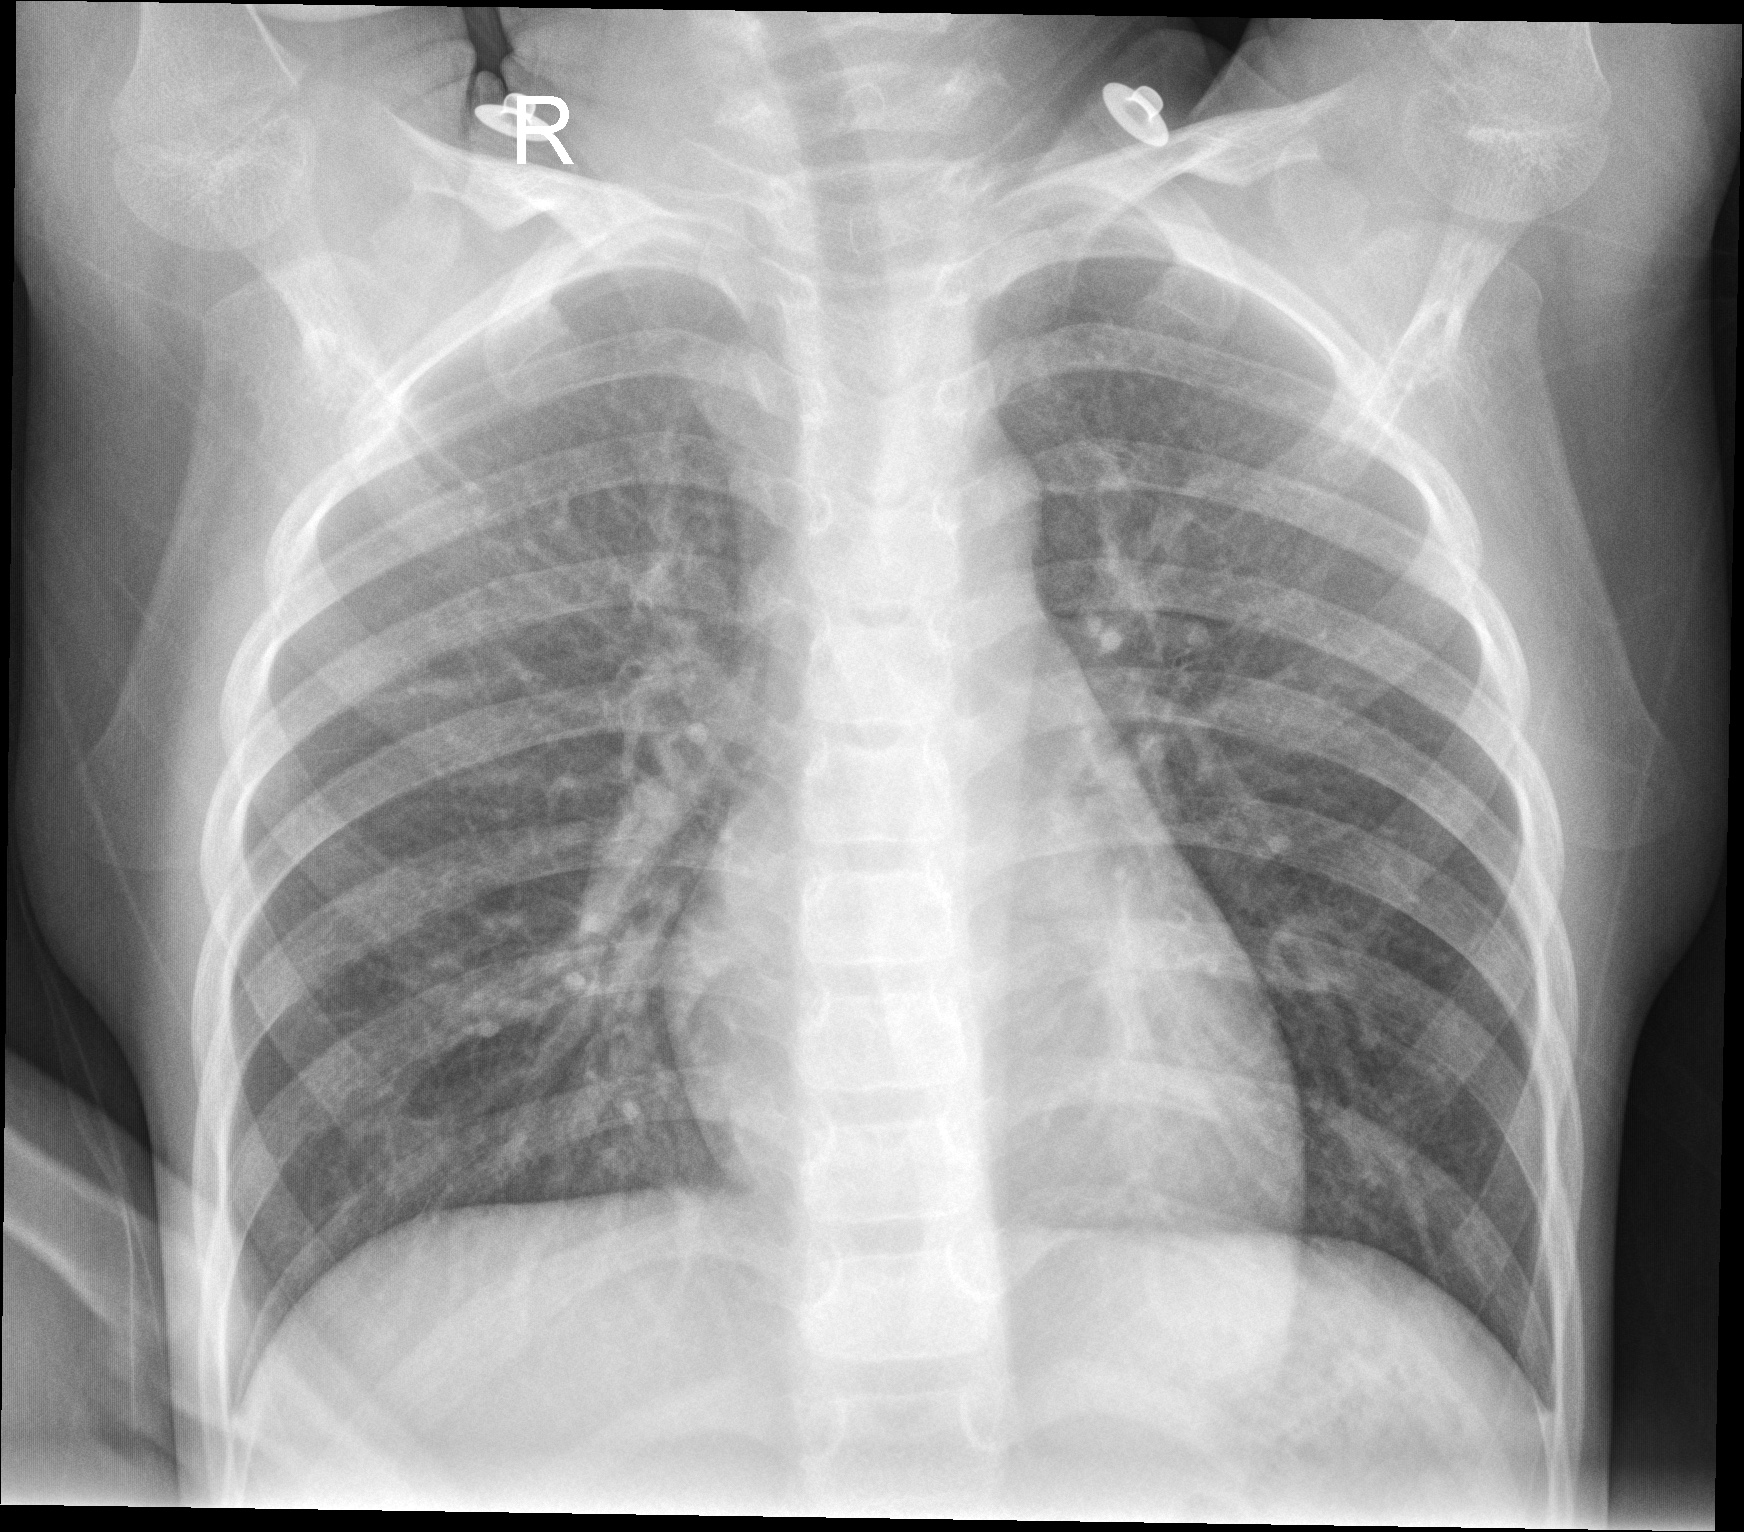
Diagnosis: NORMAL